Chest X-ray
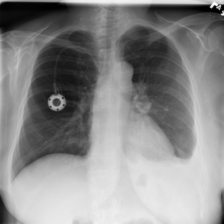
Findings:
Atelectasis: negative
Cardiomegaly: negative
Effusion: positive
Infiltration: negative
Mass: negative
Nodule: negative
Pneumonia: negative
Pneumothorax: negative
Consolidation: negative
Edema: negative
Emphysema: negative
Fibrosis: negative
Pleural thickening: negative
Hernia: negative